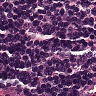
Metastatic tissue present: no